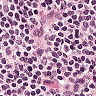
Metastatic tissue present: no